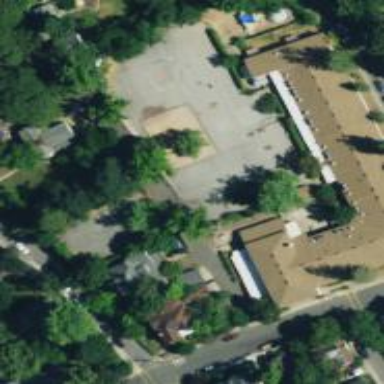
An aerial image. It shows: School.